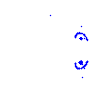
Particle: electron